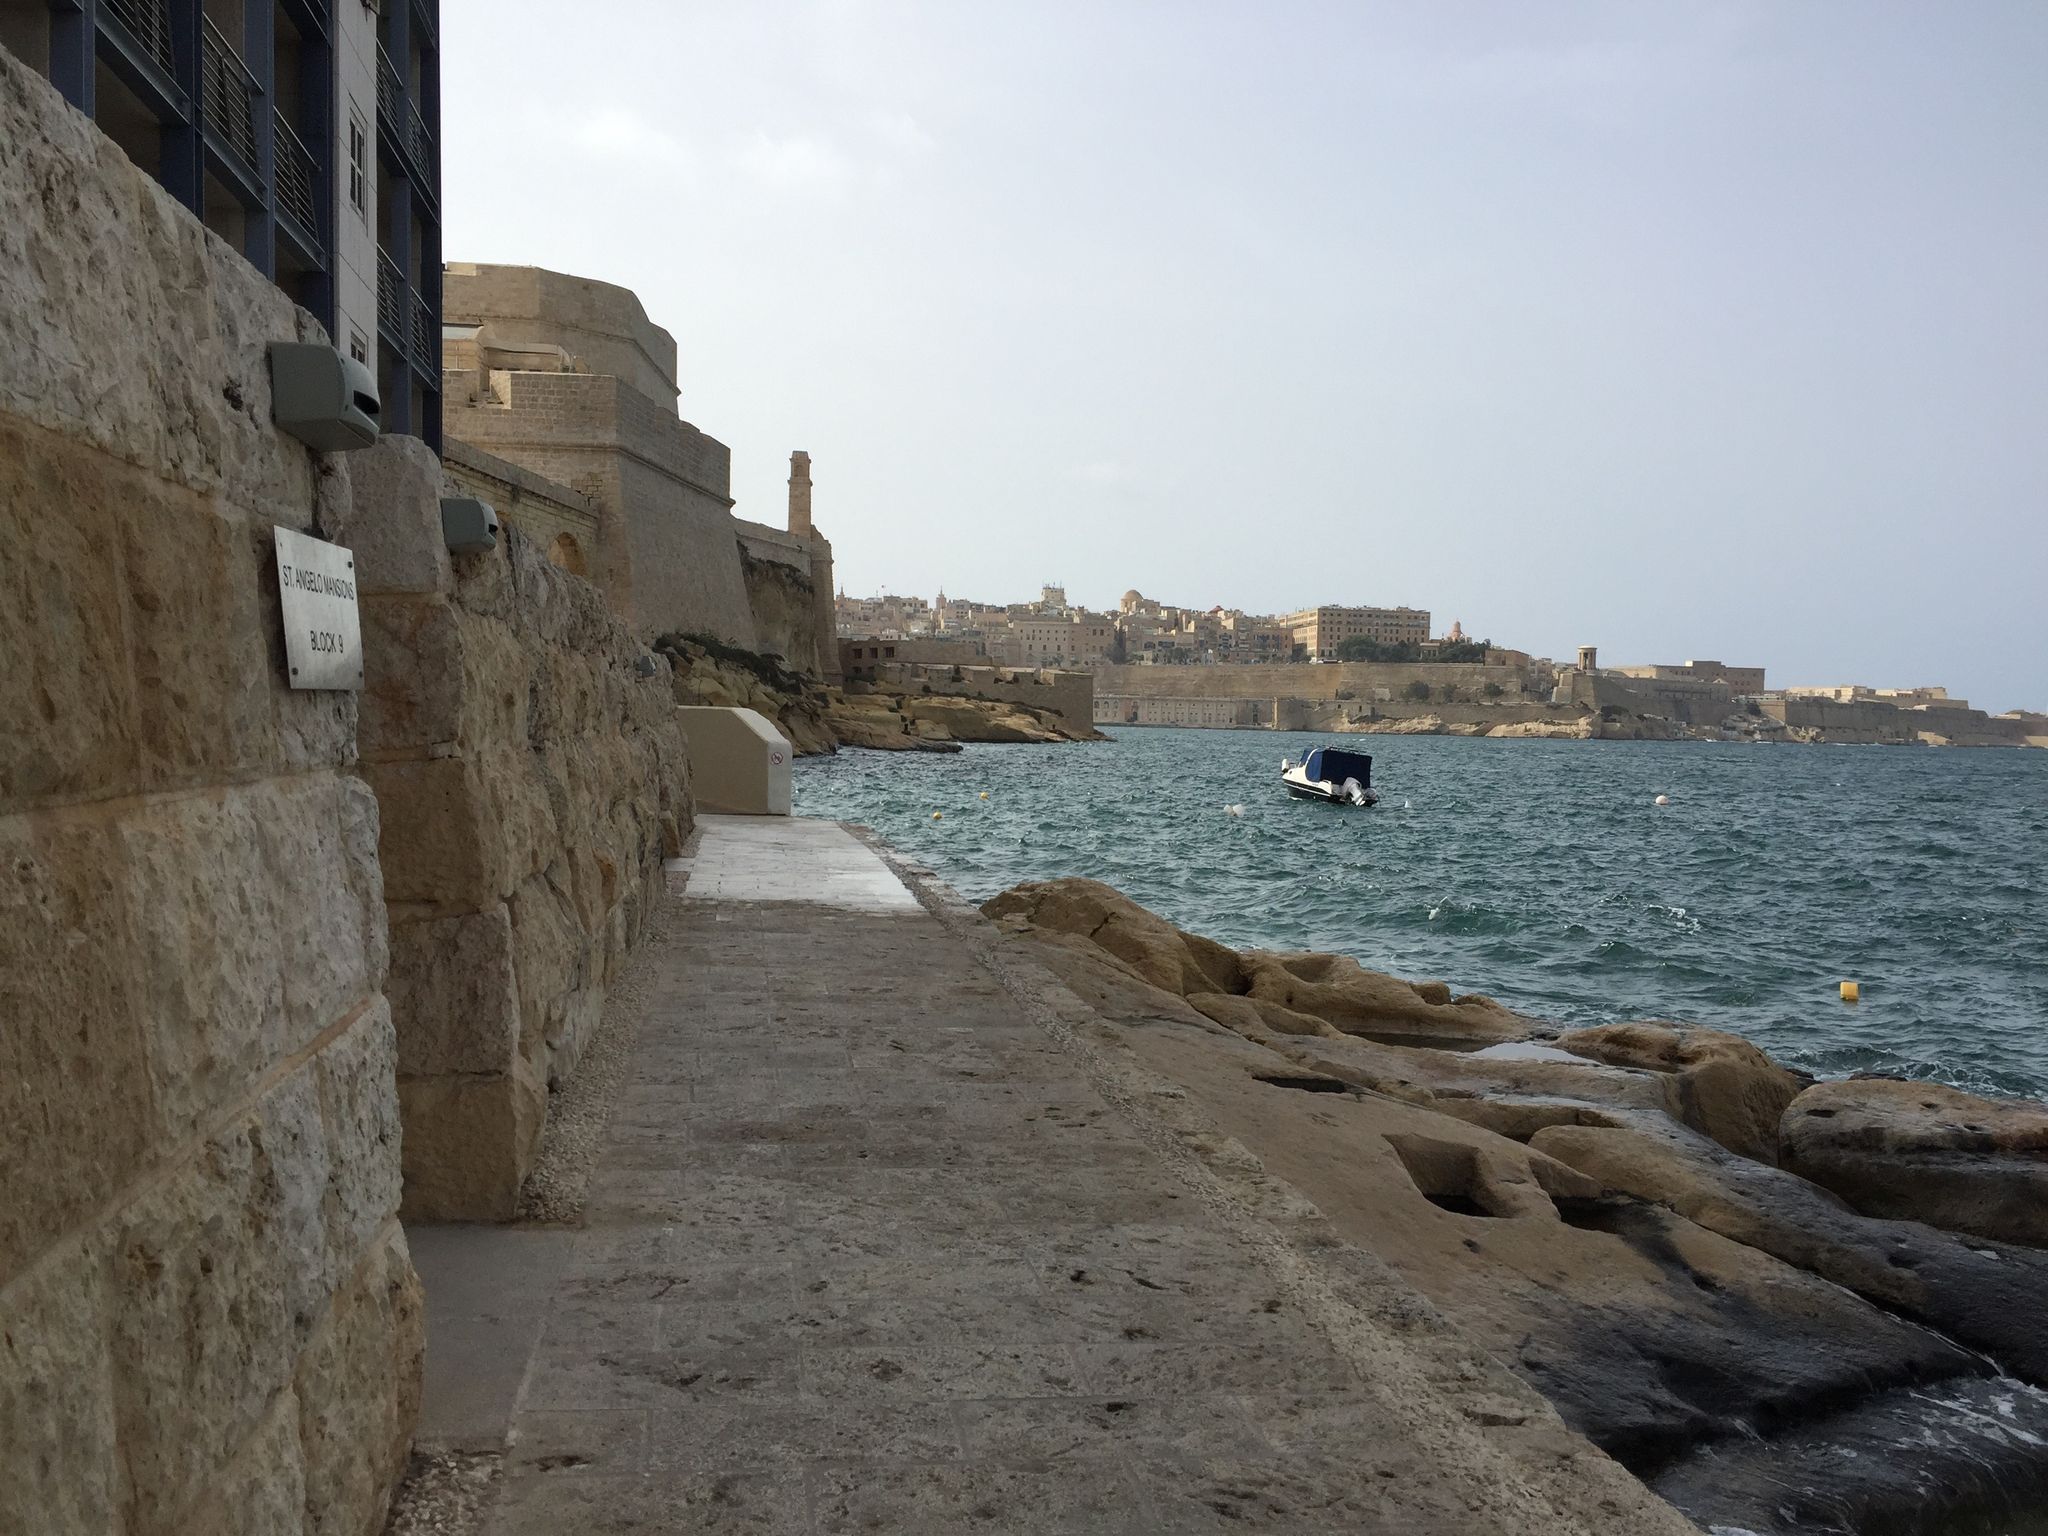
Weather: snowy
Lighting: day
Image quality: good
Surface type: walking surface
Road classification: unclassified, footway
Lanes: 1.0
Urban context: urban centre
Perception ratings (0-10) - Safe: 9.16, Lively: 4.22, Beautiful: 8.53, Boring: 5.48, Depressing: 2.81, Wealthy: 1.98